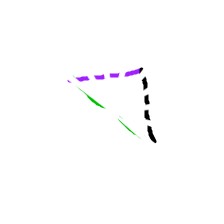
Shape: triangle